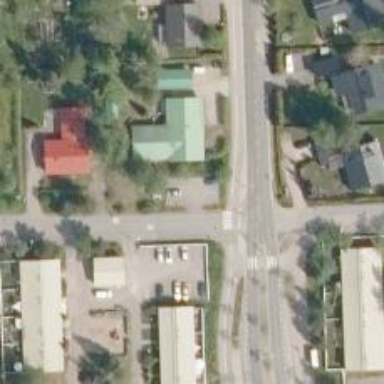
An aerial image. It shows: Crossing on the road.